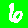
Digit: 6